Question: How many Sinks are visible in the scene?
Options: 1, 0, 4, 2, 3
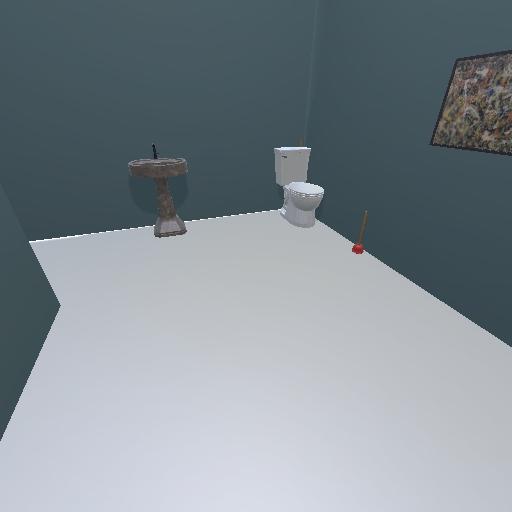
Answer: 1